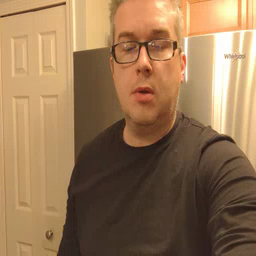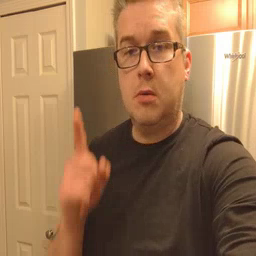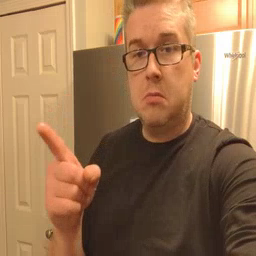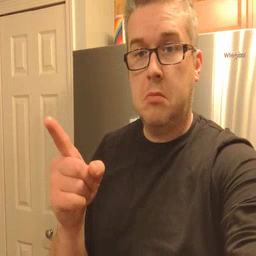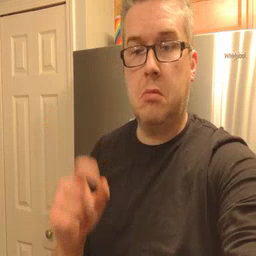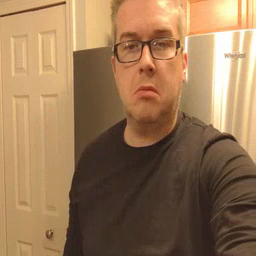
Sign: hesheit